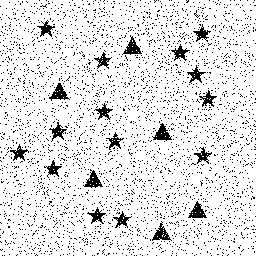
Squares: 0
Triangles: 6
Stars: 14
Total shapes: 20